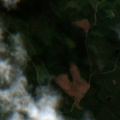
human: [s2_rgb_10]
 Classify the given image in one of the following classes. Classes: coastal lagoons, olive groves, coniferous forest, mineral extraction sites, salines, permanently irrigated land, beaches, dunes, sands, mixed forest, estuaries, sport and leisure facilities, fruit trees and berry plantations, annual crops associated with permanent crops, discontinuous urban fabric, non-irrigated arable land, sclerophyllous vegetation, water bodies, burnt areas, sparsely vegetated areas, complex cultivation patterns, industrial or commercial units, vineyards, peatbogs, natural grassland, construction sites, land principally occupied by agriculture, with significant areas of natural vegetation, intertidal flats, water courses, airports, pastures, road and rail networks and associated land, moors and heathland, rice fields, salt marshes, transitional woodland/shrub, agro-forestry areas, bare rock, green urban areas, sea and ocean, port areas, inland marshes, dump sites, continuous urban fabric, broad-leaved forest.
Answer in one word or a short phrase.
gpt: coniferous forest, mixed forest, transitional woodland/shrub